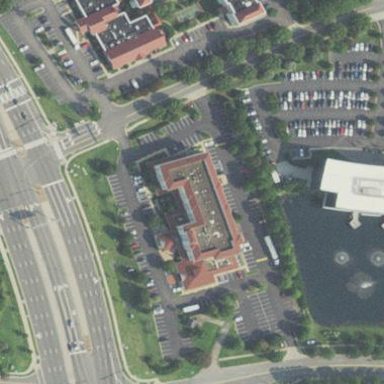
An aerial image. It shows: Hotel building.